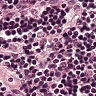
Metastatic tissue present: no